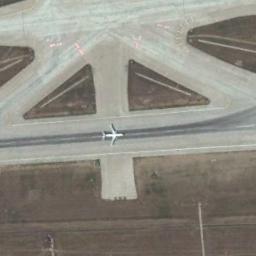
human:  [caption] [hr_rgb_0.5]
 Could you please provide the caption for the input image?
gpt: The runway is on the bare land with an airplane .

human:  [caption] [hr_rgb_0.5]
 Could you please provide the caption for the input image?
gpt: The grass is around the runway .

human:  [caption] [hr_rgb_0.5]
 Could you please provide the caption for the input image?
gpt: Next to the many complex staggered runways are large areas of brown bare land with an airplane on the runways .

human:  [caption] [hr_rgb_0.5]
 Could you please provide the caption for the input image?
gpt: The runway connects some other roads and a plane is on one of the runways .

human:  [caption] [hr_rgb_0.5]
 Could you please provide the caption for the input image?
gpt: There are brown bare land beside the runway with a white plane .